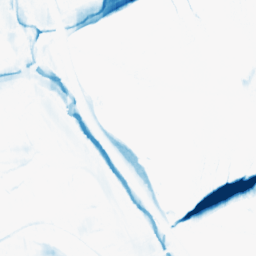
Category: morphological
Decomposition family: morphological_ellipse
Decomposition parameters: operation: closing
width: 30
height: 5
Upsampling method: cubic_mitchell
Upsampling parameters: scale: 2
Upsampling scale: 2